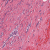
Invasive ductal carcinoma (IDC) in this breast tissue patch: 0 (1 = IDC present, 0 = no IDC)